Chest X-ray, AP view. Patient: 44 years old, sex M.
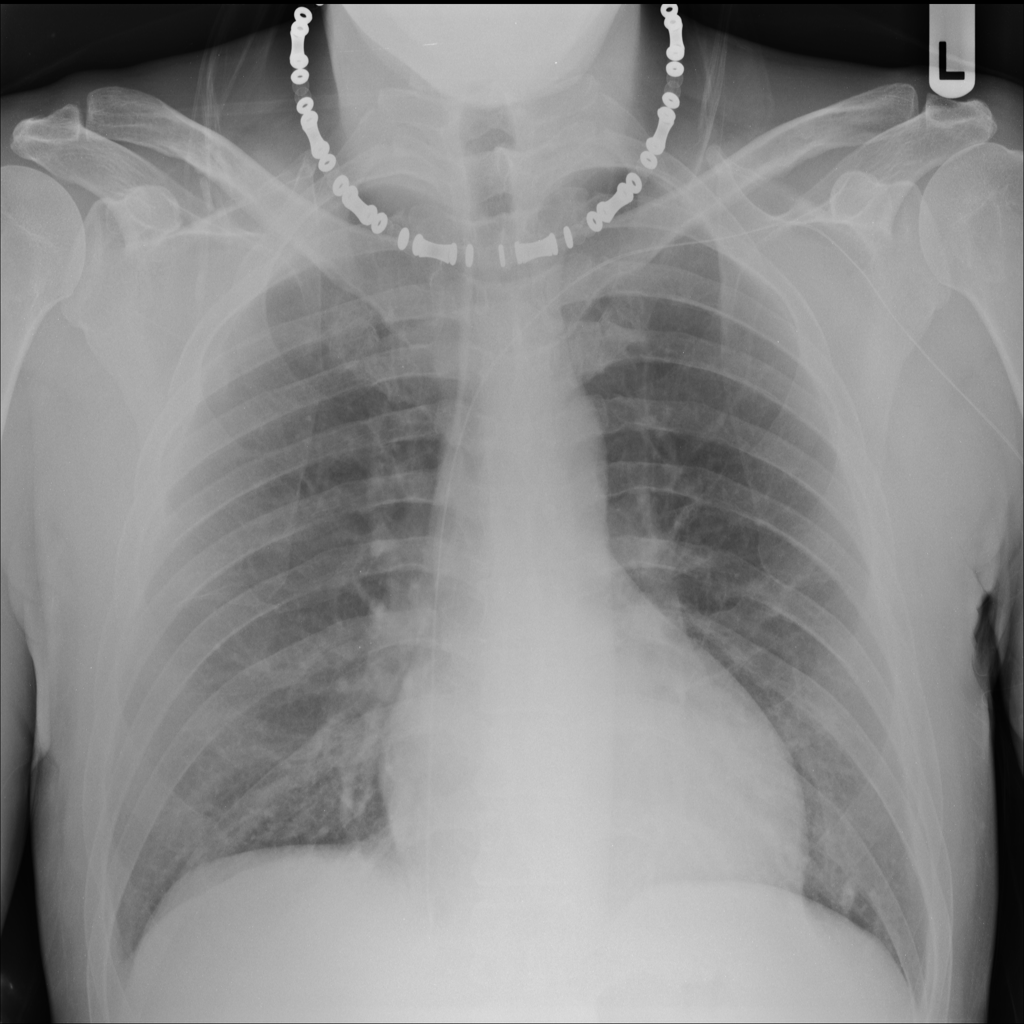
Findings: No Finding